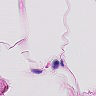
Metastatic tissue present: no